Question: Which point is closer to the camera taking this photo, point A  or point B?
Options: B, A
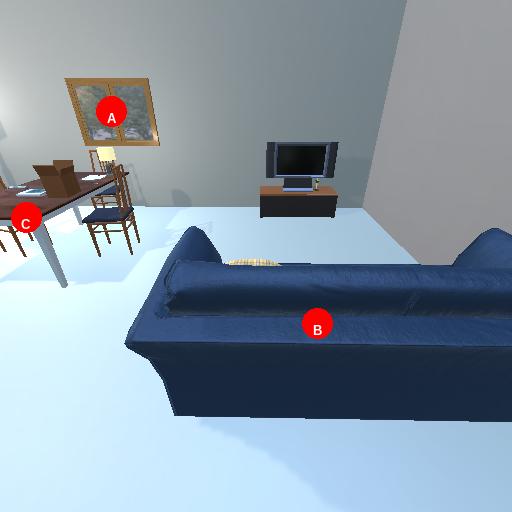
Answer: B